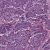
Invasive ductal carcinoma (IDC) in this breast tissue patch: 1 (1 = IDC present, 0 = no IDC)